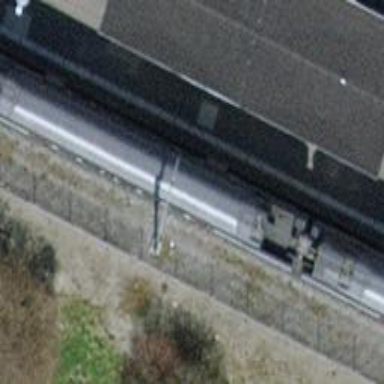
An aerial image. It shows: Railway stop with public transport stop position.